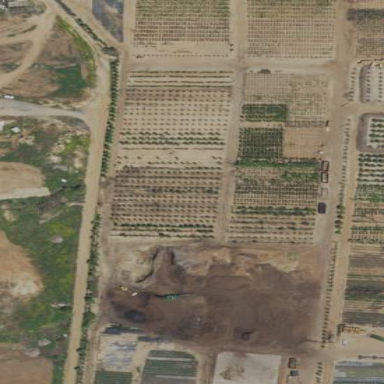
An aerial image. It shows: Plant nursery with shrubs.